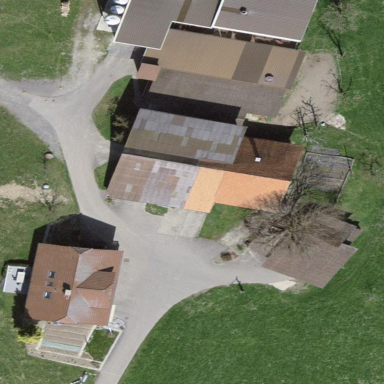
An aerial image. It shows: Farmyard area.